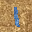
Label: 1